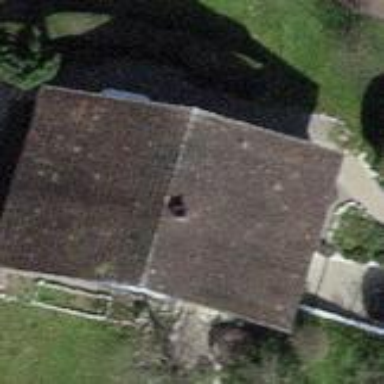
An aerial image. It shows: Building with tile roof.